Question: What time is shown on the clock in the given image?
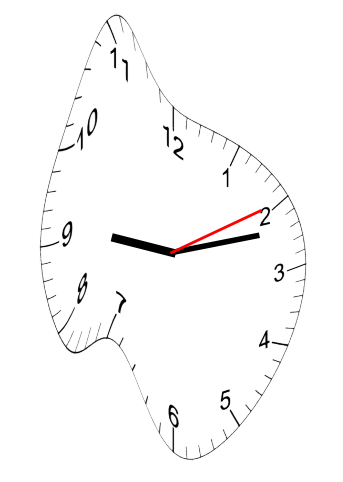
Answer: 09:12:10